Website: apple
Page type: review-order
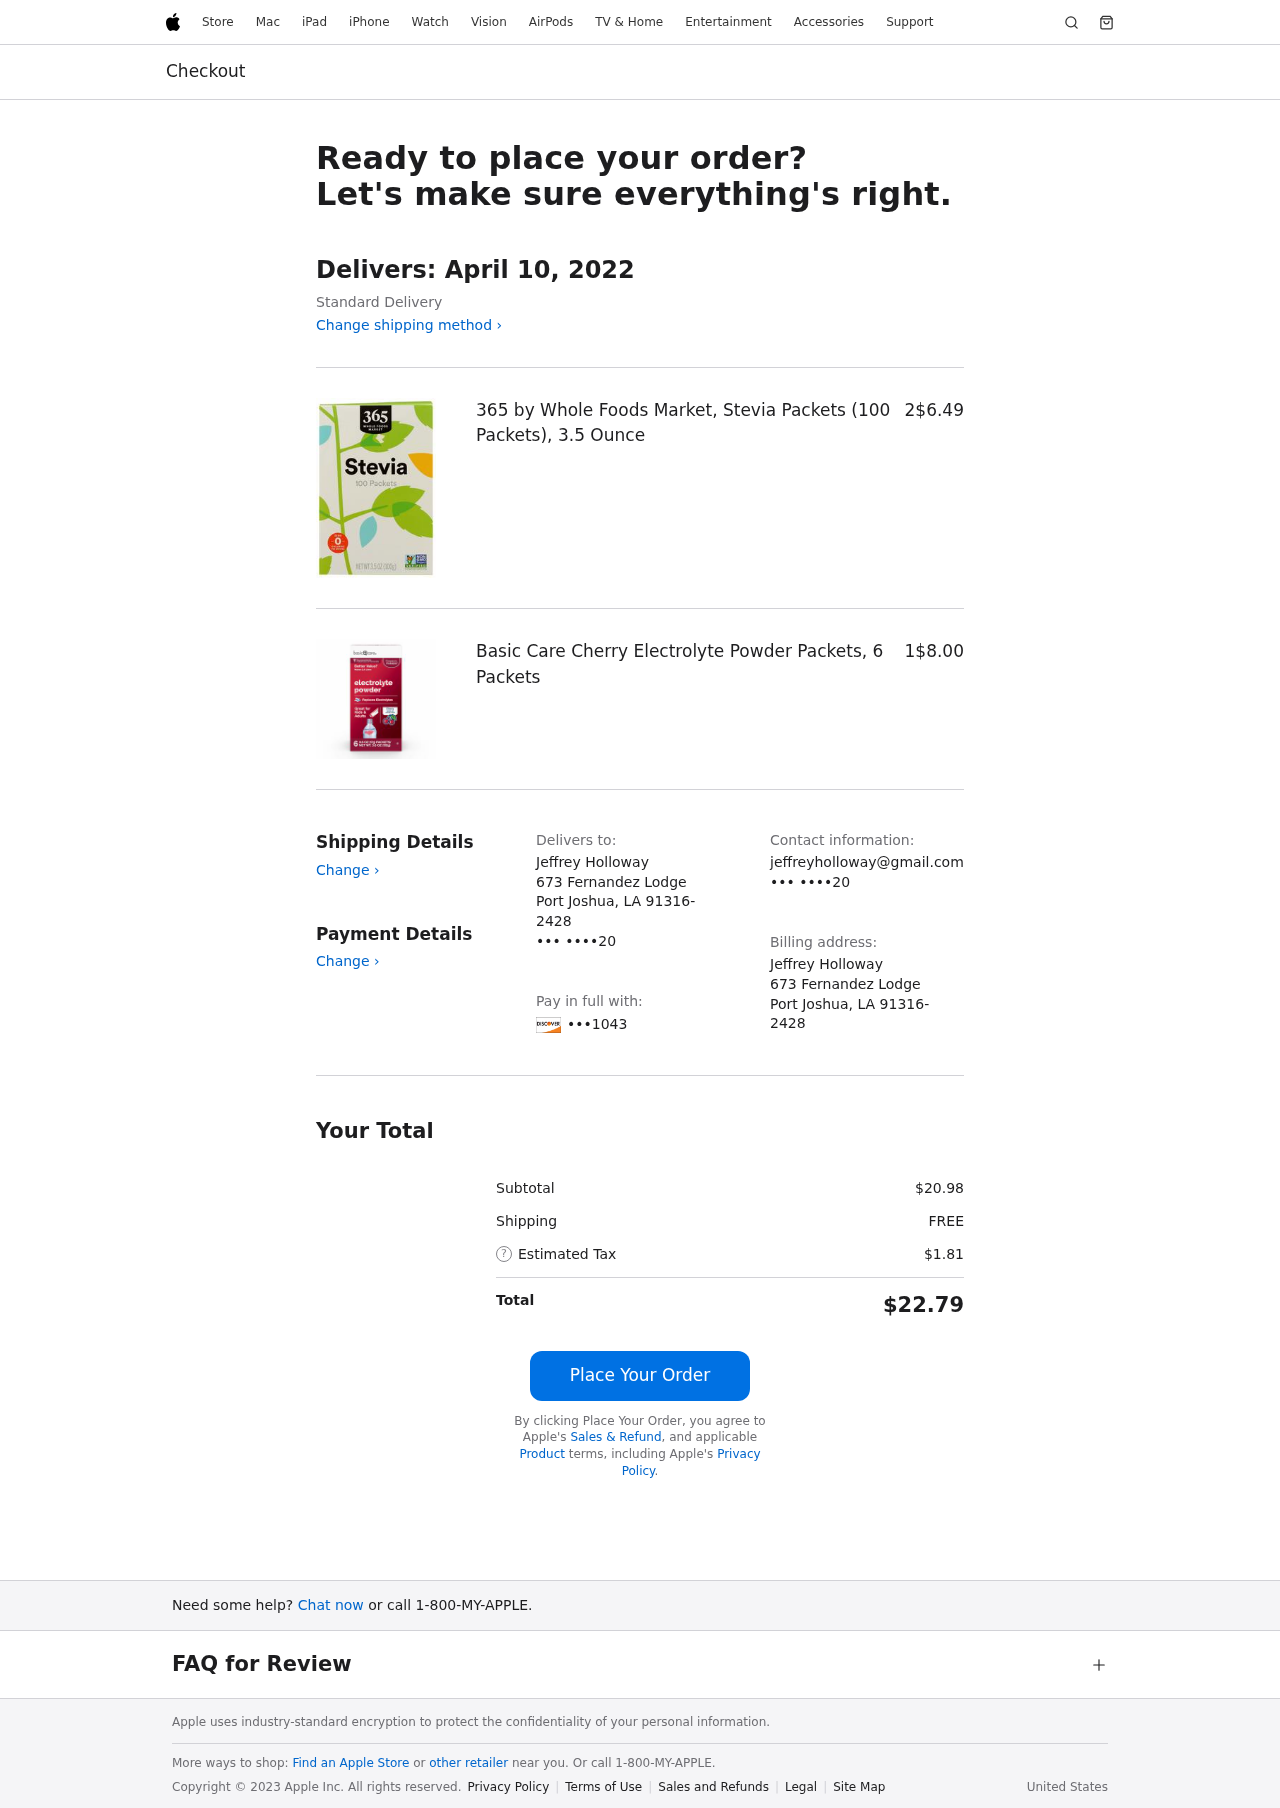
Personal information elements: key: PII_CARD_LAST4
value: •••1043
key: PII_CITY
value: Port Joshua
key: PII_EMAIL
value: jeffreyholloway@gmail.com
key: PII_FULLNAME
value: Jeffrey Holloway
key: PII_PHONE
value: ••• ••••20
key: PII_POSTCODE_FULL
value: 91316-2428
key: PII_STATE_ABBR
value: LA
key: PII_STREET
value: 673 Fernandez Lodge
Product elements: key: PRODUCT1_NAME
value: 365 by Whole Foods Market, Stevia Packets (100 Packets), 3.5 Ounce
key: PRODUCT1_PRICE
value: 6.49
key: PRODUCT1_QUANTITY
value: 2
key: PRODUCT2_NAME
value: Basic Care Cherry Electrolyte Powder Packets, 6 Packets
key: PRODUCT2_PRICE
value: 8
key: PRODUCT2_QUANTITY
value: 1
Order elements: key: ORDER_DELIVERY_DATE
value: April 10, 2022
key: ORDER_SUBTOTAL
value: $20.98
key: ORDER_SHIPPING_COST
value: FREE
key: ORDER_TAX
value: $1.81
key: ORDER_TOTAL
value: $22.79